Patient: sex M, age 48
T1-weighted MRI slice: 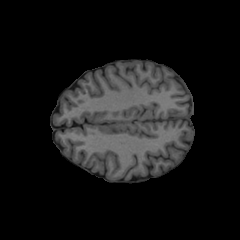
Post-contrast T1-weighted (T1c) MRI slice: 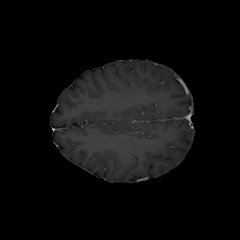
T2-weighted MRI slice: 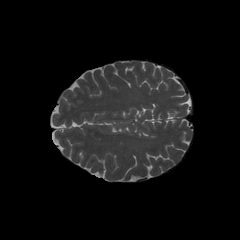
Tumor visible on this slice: no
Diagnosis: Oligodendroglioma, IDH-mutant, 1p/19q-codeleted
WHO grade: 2